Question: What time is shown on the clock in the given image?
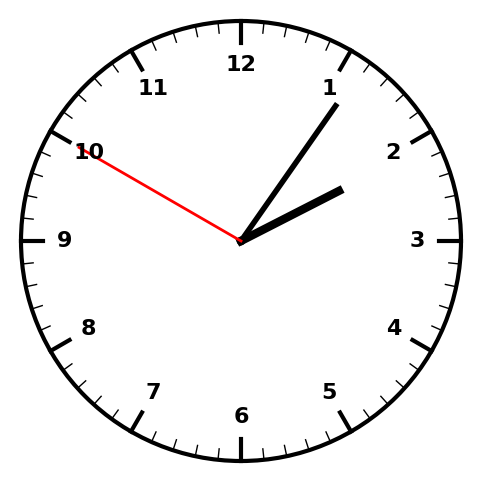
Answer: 02:05:50